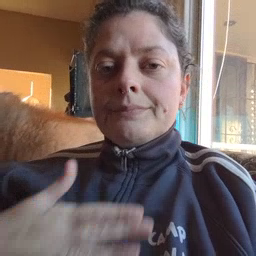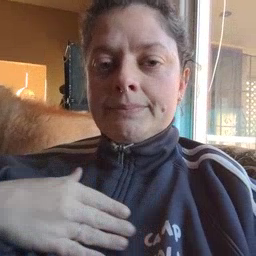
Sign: please